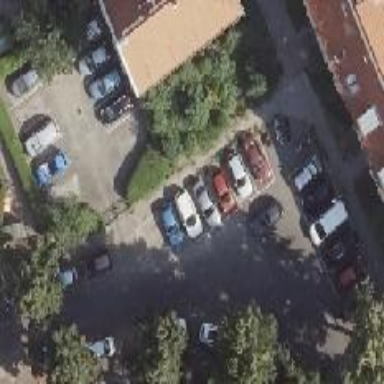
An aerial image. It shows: Street-side parking area.